Question: I observed in NetBeans Profiler that Surviving Generations keeps on increasing after I execute the query:
'''
@Select("SELECT * FROM ais_dynamic WHERE rep_time >= #{from} AND rep_time <= #{to} AND ais_system = #{sys}")
@Options(useCache=false,fetchSize=8192)
List<AisDynamic> getRecords(
@Param("from") Timestamp from,
@Param("to") Timestamp to,
@Param("sys") int sys);
'''
It is as if the objects that are in the list are never released though they are not being used anywhere else and should die with the background thread running the query and processing its results.
Below are the Live Results returned by NetBeans Profiler:

1. How can I prevent the memory leak?
2. How can I optimize this query, as one can see I started playing with the Options though this didn't prevent the memory leak?
If anything is needed please do tell what and I will provide.
After more testing I am more concerned that the problem lays with MyBatis holding a reference to the retrieved results thus they are not garbage collected over time. After doing 20 calls of the query then waiting I observe no garbage collection even after 30 minutes. All that I do is calling the method: 'List<AisDynamic> adList = mapper.getRecords(from, to, sys);'
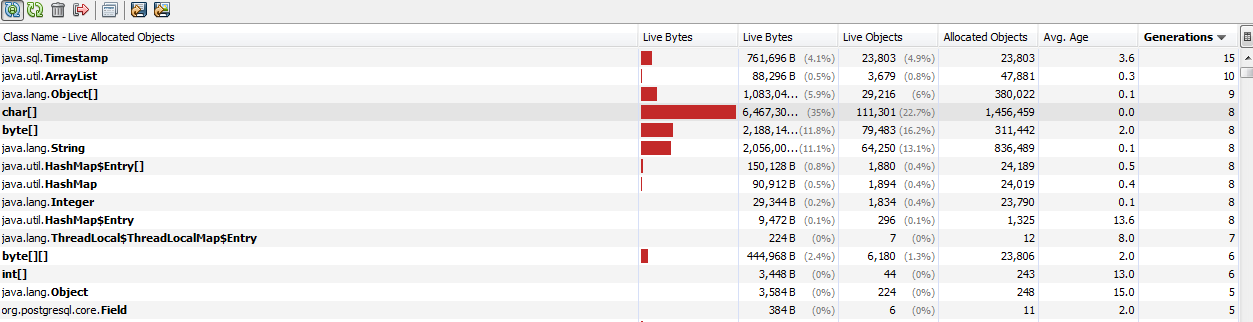
Answer: I tested it over the weekend and it appears that I solved the problem.
Thanks @partlov for the suggestion, though it is not the solution it got me to test the problem again and I have spotted the real issue.
The issue was that my client responsible for handling query requests from users was piling up the threads (which were executing the queries). Since the requests were coming very frequently when I stress tested the client thus when the previous query was not done the next one was starting even though I was cancelling them by setting and checking a flag within the 'run()' method of a query. This was appearing in situations when the session of a query was still talking with the database e.g. when a select had 30k+ results. Therefore, though the cancel flag was raised it was not yet checked since the query was in the process of retrieving results from the database. This was enough time for the next query to start so if it also had many results the client was piling up the threads in effect consuming more and more memory.
Since it appears to be no way (that I know of) to cancel a session (e.g. a select query) which talks to the database (in 'MyBatis') I had to implement a mechanism protecting from it myself. The mechanism I implemented into my client makes sure that the next query will not start until the previous one (executed for the same user) is finished. Therefore, now a query informs the client when it exits its 'run()' method and only then the next query for the same user might be started.
---
I learned from experience that the only and a bit dirty way (per my taste) to abort/cancel a long retrieving transaction is by calling 'close()' method of the 'SqlSession' instance that the transaction uses. This will result in an Exception (example below) which must be caught and handled as intended.
'''
org.apache.ibatis.exceptions.PersistenceException:
### Error querying database. Cause: java.lang.NullPointerException
### The error may exist in YourMapper.java (best guess)
### The error may involve methodOfTheHandlerInvolved
### The error occurred while handling results
### SQL: sqlOfYourQuery
### Cause: java.lang.NullPointerException
... (and a trace follows) ...
'''